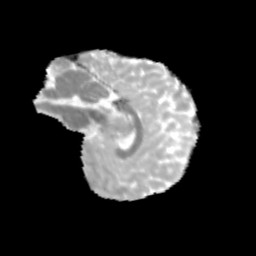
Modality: MD
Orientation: sagittal
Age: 10
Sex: male
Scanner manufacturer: siemens
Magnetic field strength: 3 T
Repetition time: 3.8 s
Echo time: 0.07 s